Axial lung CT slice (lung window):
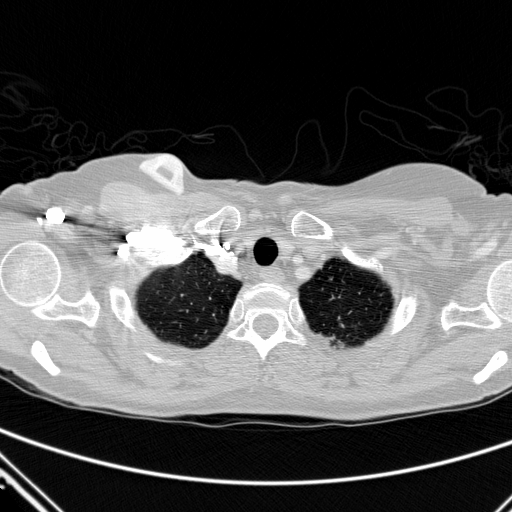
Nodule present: no